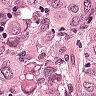
Metastatic tissue present: yes